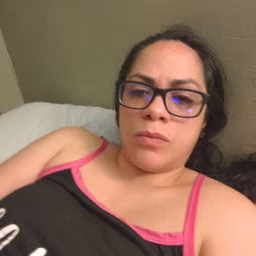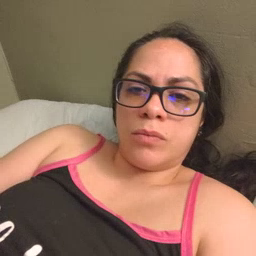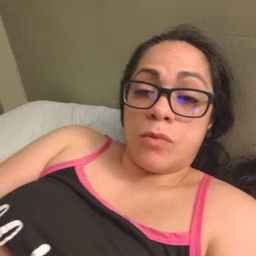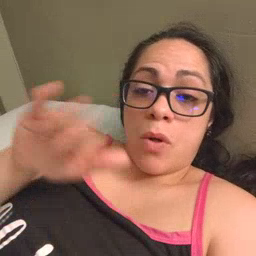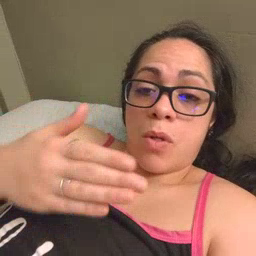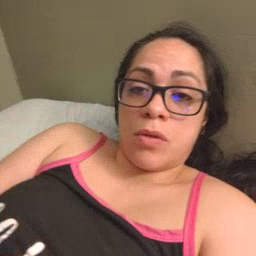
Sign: all